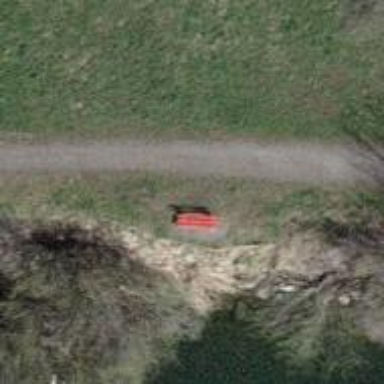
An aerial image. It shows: Bench for seating.